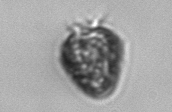
Label: Ciliophora